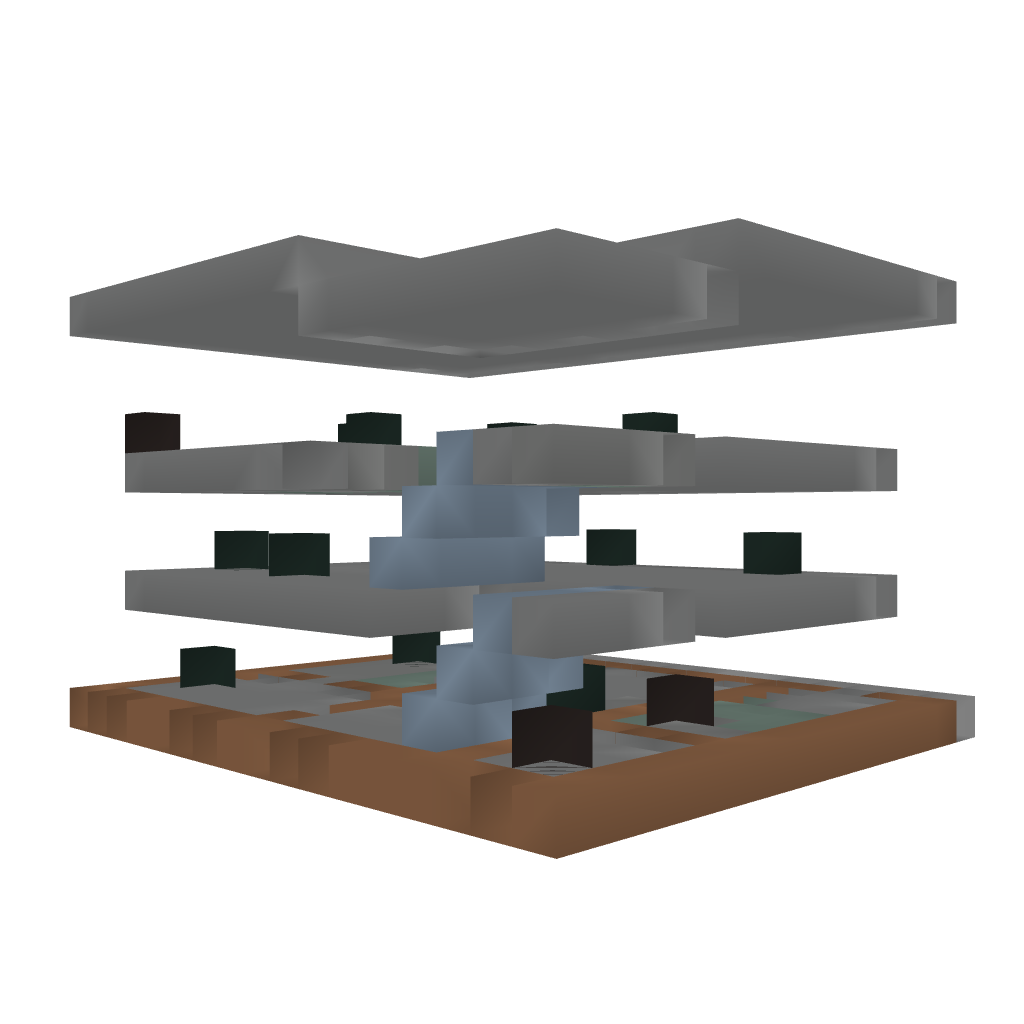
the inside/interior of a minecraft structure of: survival dungeon